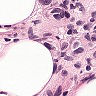
Metastatic tissue present: yes